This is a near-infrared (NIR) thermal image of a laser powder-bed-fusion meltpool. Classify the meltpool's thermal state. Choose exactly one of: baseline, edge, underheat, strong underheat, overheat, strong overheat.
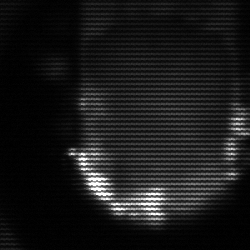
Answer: baseline